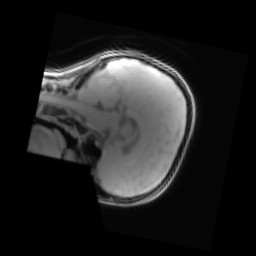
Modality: PDw
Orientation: sagittal
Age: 9
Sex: female
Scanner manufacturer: siemens
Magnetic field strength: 3 T
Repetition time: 0.25 s
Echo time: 0.00103 s